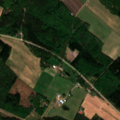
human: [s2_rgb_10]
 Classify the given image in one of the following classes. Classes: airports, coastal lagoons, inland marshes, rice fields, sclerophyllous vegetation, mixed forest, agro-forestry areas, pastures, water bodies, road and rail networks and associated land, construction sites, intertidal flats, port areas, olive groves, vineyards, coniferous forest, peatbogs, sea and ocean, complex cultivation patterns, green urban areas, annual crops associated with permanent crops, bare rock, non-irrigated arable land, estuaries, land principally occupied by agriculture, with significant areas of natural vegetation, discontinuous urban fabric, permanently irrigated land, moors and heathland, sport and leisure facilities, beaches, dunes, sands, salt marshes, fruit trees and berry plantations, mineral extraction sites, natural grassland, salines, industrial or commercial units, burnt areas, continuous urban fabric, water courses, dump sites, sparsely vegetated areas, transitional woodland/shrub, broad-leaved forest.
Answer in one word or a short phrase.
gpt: non-irrigated arable land, land principally occupied by agriculture, with significant areas of natural vegetation, mixed forest